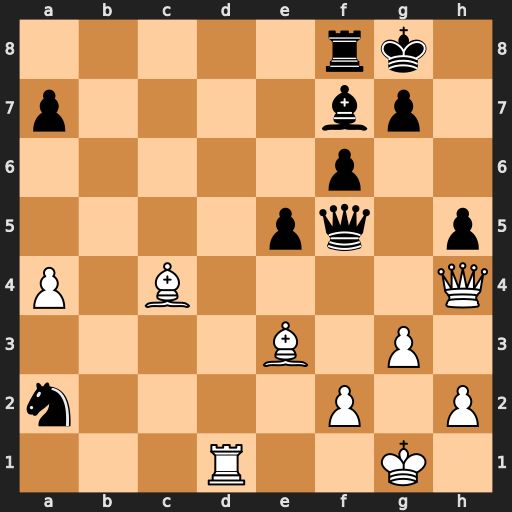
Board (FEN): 5rk1/p4bp1/5p2/4pq1p/P1B4Q/4B1P1/n4P1P/3R2K1
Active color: w
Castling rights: -
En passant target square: -
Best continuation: Bxf7+ Kxf7 Qc4+